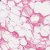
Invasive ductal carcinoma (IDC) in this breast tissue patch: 0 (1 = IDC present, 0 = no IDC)